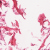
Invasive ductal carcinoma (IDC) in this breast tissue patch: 0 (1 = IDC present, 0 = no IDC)